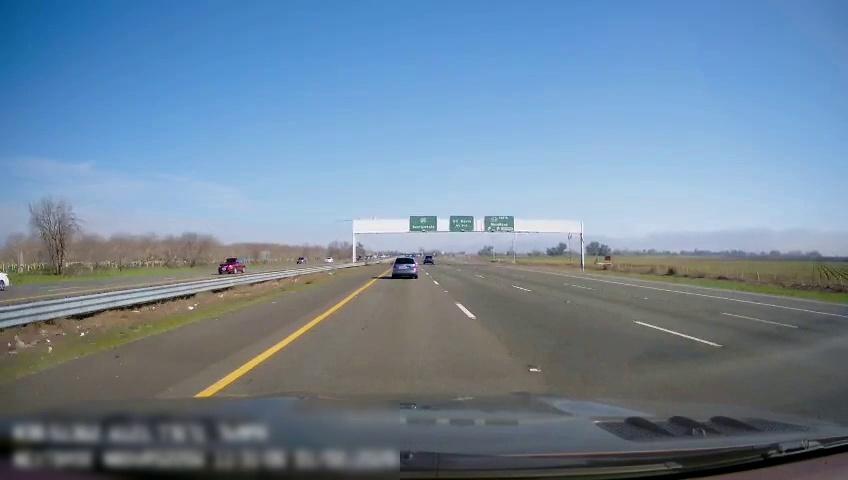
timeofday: Day
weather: Sunny
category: Drivable Space
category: Drivable Space
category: Vehicles | SUV
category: Vehicles | SUV
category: Vehicles | Van
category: Vehicles | SUV
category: Lanes | Current Lane
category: Lanes | Current Lane
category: Lanes | Alternate Lane
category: Lanes | Alternate Lane
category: Lanes | Alternate Lane
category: Lanes | Alternate Lane
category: Lanes | Opposite Lane
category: Lanes | Opposite Lane
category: Traffic | Signs
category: Traffic | Signs
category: Traffic | Signs